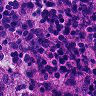
Metastatic tissue present: no